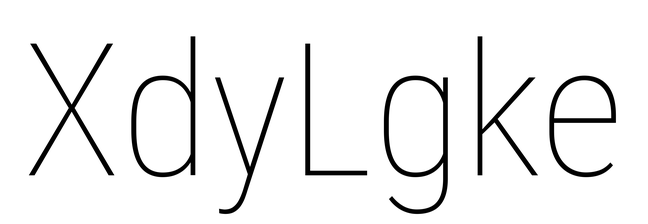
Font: Roboto_Condensed_Thin